Question: I am new to ASP.Net MVC 3, facing some issues while trying to implementing client side unobtrusive validation for a editor template I have created for showing date in a custom way.
I need to show date in a format as

I have put up a for displaying the date in three parts as
'''
@model DateTime?
<table class="datetime">
<tr>
<td>@Html.TextBox("Day", (Model.HasValue ? Model.Value.ToString("dd") : string.Empty)) </td>
<td class="separator">/</td>
<td>@Html.TextBox("Month", (Model.HasValue ? Model.Value.ToString("MM") : string.Empty))</td>
<td class="separator">/</td>
<td>@Html.TextBox("Year", (Model.HasValue ? Model.Value.ToString("yyyy") : string.Empty))</td>
</tr>
<tr>
<td class="label">dd</td>
<td/>
<td class="label">mm</td>
<td/>
<td class="label">yyyy</td>
</tr>
</table>
'''
I have to bind a Date of Birth field which is a property in a of my model to this property, in this structure
'''
MyModel
--> MySubModel
--> DateOfBirth
public class MySubModel
{
...
[DataType(DataType.Date)]
[Display(Name = "Date of birth")]
[DateTimeClientValidation()]
public DateTime DateofBirth { get; set; }
...
}
'''
I have put up a custom validation attribute which implements IClientValidatable as
'''
public class DateTimeClientValidationAttribute : ValidationAttribute, IClientValidatable
{
...
public IEnumerable<ModelClientValidationRule> GetClientValidationRules(ModelMetadata metadata, ControllerContext context)
{
List<ModelClientValidationRule> clientRules = new List<ModelClientValidationRule>();
//Combined date should be valid
ModelClientValidationRule validDateRule = new ModelClientValidationRule
{
ErrorMessage = "Please enter a valid date.",
ValidationType = "validdate"
};
validDateRule.ValidationParameters.Add("dayelement", metadata.PropertyName + ".Day");
validDateRule.ValidationParameters.Add("monthelement", metadata.PropertyName + ".Month");
validDateRule.ValidationParameters.Add("yearelement", metadata.PropertyName + ".Year");
clientRules.Add(validDateRule);
return clientRules;
}
...
}
'''
I am trying to emit the element names of Day, Month & Year textboxes here to client side validation elements, so that I will write a client side jquery validation method and adapter later which would consume those elements and do the validation at the client side.
Now, to use this editor template, I put in the following lines
'''
@model MyModel
...
<tr>
<td class="editor-label">
@Html.LabelFor(m => m.MySubModel.DateofBirth)
</td>
<td class="editor-field">
@Html.EditorFor(m => m.MySubModel.DateofBirth)
@Html.ValidationMessageFor(m => m.MySubModel.DateofBirth)
</td>
</tr>
...
'''
1. This is not emitting out the unobtrusive javascript validation attributes in the html, though I have implemented IClientValidatable. For testing purpose when I put the same attribute (DateTimeClientValidation) on another property in the model which was not using this editor template, then it emitted out those validation attributes, it is not emitting it out only for this editor template. Where could have I gone wrong ?
2. Regarding Validation Message span for the editor template, is it right that I put it in View only or should I put it directly in the editor template (@Html.ValidationMessageFor(m => m.MySubModel.DateofBirth))
3. In this example, am I right in the design, I have put in DateTimeClientValidationAttribute, which actually is an attribute I put on model, but this component knows a bit about UI (since it is trying to emit out the Day, Month & Year elements name to the client), this makes Model know a bit about View, am I breaking any design principles here ?
4. In DateTimeClientValidationAttribute, I am trying to emit out the day, month & year elements names to the client, so that the client script can do validations on it. But since the model property DateofBirth is in a subobject, the actual element name in the script is MySubObject.DateOfBirth, which makes the Day textbox name to be MySubObject.DateofBirth.Day, how can I find that fully qualified model name in the GetClientValidationRules method, so that I can emit out the name to the client ?
Thanks for being patient to read out all this, and for the answers
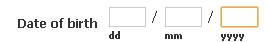
Answer: After some effort, I made the control to work, putting in if it is helpful to anybody out there.
The first point is to have the control defined as
'''
@model DateTime?
<table class="datetime">
<tr>
<td>@Html.TextBox("", (Model.HasValue ? Model.Value.ToString("dd") : string.Empty)) </td>
<td class="separator">/</td>
<td>@Html.TextBox("", (Model.HasValue ? Model.Value.ToString("MM") : string.Empty))</td>
<td class="separator">/</td>
<td>@Html.TextBox("", (Model.HasValue ? Model.Value.ToString("yyyy") : string.Empty))</td>
</tr>
<tr>
<td class="label">dd</td>
<td/>
<td class="label">mm</td>
<td/>
<td class="label">yyyy</td>
</tr>
</table>
'''
Make sure, you give to all the three textboxes, this forces the MVC framework to generate same corresponding to Model for all the three textboxes in the client side. Also, unobtrusive javascript validation parameters would be generated for the first textbox in the list, since it is the first occurence of a edit control with the name of the model.
On the client side, on any event on any of these textboxes fires all the relevant validation events, since all these 3 textboxes have the same name.
On top of the regular validations like required,.... we have to write a custom client validation routine which would combine all these three values and checks whether the combined value forms a valid date. This can be achieved as in the <URL>.